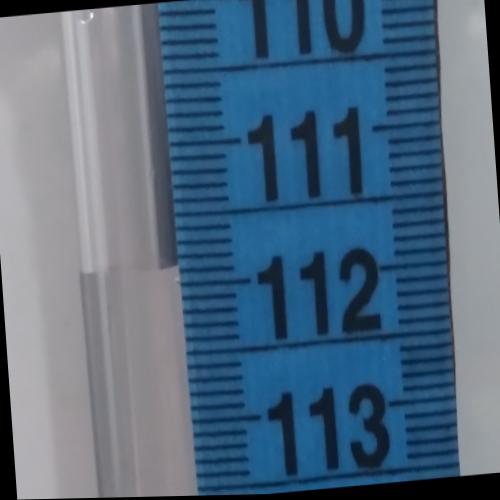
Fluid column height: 111.9 cm